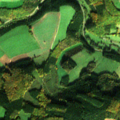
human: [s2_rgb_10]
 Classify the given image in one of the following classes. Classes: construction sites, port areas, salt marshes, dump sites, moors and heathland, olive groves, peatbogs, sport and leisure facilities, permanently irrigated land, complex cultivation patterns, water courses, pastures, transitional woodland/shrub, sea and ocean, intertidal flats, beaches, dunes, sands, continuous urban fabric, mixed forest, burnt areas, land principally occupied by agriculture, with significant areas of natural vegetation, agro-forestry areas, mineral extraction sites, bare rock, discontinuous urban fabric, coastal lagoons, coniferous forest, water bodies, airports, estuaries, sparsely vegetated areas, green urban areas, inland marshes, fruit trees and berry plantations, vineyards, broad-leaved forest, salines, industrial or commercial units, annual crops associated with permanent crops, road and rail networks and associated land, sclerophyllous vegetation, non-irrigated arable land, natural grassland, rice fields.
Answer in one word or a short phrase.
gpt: complex cultivation patterns, land principally occupied by agriculture, with significant areas of natural vegetation, coniferous forest, mixed forest